某学校对面有一块空地要围建成一个面积为$360\,\text{m}^2$的矩形场地，要求矩形场地的一面利用旧墙（旧墙需要整修），其它三面围墙要新建，在旧墙对面的新墙上要留一个宽度为$2\,\text{m}$的进出口，如图所示。已知旧墙的整修费用为$45$元/$\text{m}$，新建墙的造价为$180$元/$\text{m}$，建$2\,\text{m}$宽的进出口需$2360$元的单独费用，设利用的旧墙的长度为$x$（单位：$\text{m}$），设修建此矩形场地围墙的总费用（含建进出口的费用）为$y$（单位：元）。

(1) 将$y$表示为$x$的函数；

(2) 试确定$x$，使修建此矩形场地围墙的总费用（含建进出口的费用）最少，并求出最少总费用。
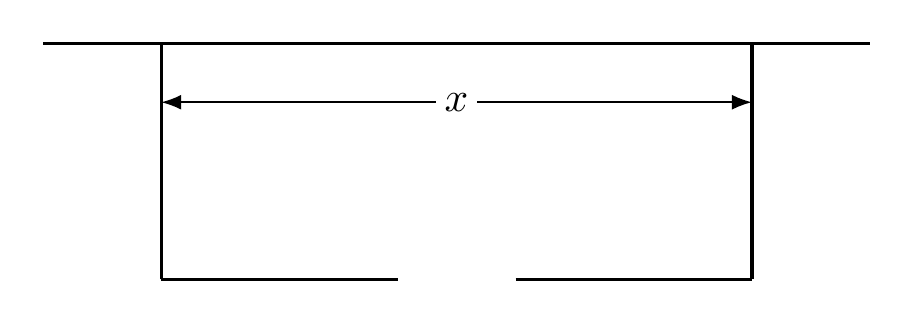
【解答】
\noindent
【答案】(1) $\boldsymbol{y = 225x + \dfrac{360^2}{x} + 2000\ (x > 2)}$

\noindent
(2) $\boldsymbol{x = 24,\ 12800}$

\vspace{1em}
\noindent
【知识点】建立拟合函数模型解决实际问题、基本不等式求和的最小值

\vspace{1em}
\noindent
【分析】
(1) 设矩形的另一边长为 $a\,\text{m}$，根据旧墙的整修费用为 $45$ 元/$\text{m}$，新建墙的造价为 $180$ 元/$\text{m}$，建 $2\,\text{m}$ 宽的进出口需 $2360$ 元的单独费用，且面积为 $360\,\text{m}^2$ 求解；

\noindent
(2) 由 (1) 得到 $y = 225x + \dfrac{360^2}{x} + 2000\ (x > 2)$，利用基本不等式求解。

\vspace{1em}
\noindent
【详解】
(1) 解：设矩形的另一边长为 $a\,\text{m}$，

则
\[
\begin{aligned}
y &= 45x + 180(x - 2) + 180 \cdot 2a + 2360 \\
&= 225x + 360a + 2000,
\end{aligned}
\]

因为 $ax = 360$，
所以 $a = \dfrac{360}{x}$，

则
\[
y = 225x + \dfrac{360^2}{x} + 2000\ (x > 2);
\]

---

(2) 由 (1) 知：$y = 225x + \dfrac{360^2}{x} + 2000\ (x > 2)$，

则
\[
y = 225x + \dfrac{360^2}{x} + 2000 \ge 2\sqrt{225x \cdot \dfrac{360^2}{x}} + 2000 = 12800,
\]

当且仅当 $225x = \dfrac{360^2}{x}$，即 $x = 24$ 时，等号成立，

此时最少总费用为 $12800$ 元。